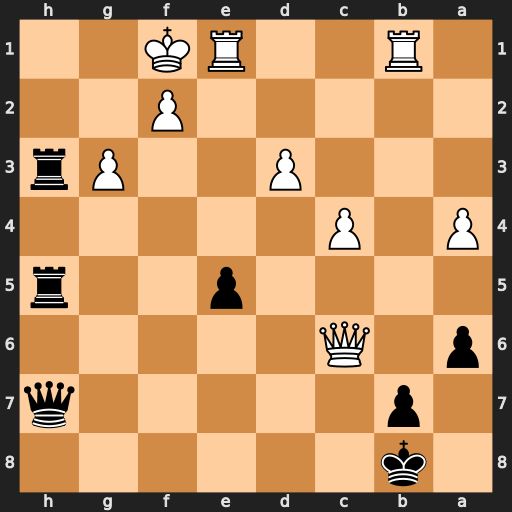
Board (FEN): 1k6/1p5q/p1Q5/4p2r/P1P5/3P2Pr/5P2/1R2RK2
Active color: b
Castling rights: -
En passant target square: -
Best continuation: Rh1+ Ke2 Rxe1+ Kxe1 Rh1+ Kd2 Rxb1